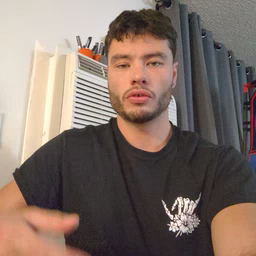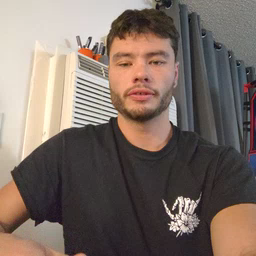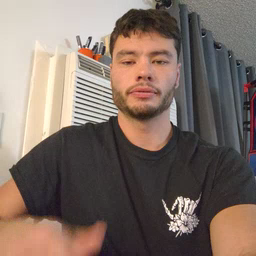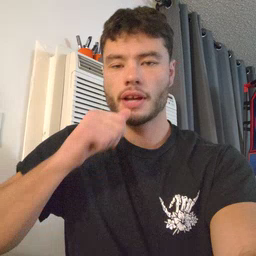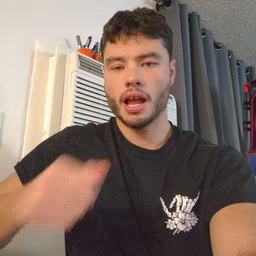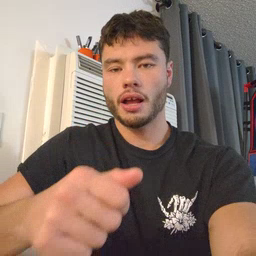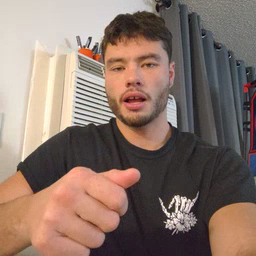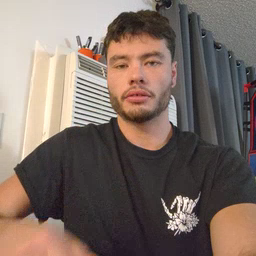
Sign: hide